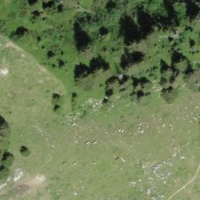
EUNIS habitat code: 23
Species observed at this site:
Rhododendron ferrugineum